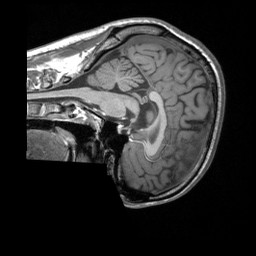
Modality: T1w
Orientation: sagittal
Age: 24
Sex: male